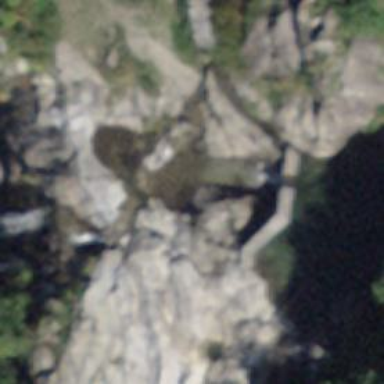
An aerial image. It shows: Beautiful waterfall.